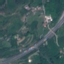
Land use / land cover class: Highway